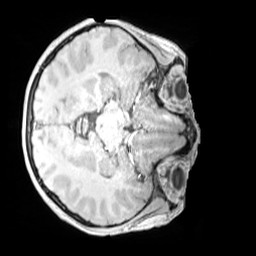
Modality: MP2RAGE
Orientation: axial
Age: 9
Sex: female
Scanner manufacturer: siemens
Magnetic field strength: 3 T
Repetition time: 4 s
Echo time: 0.00303 s